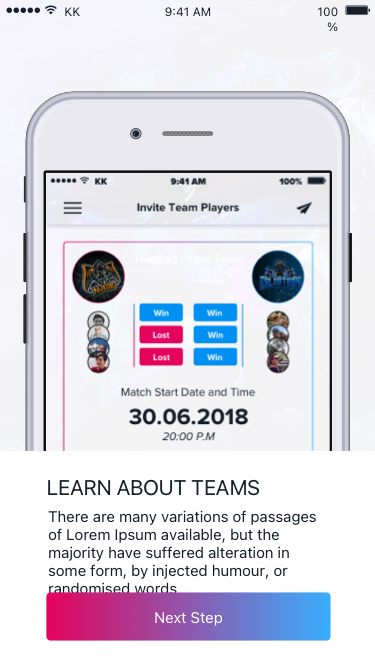
Text in this UI design:
There are many variations of passages of Lorem Ipsum available, but the majority have suffered alteration in some form, by injected humour, or randomised words
LEARN ABOUT TEAMS
Next Step
9:41 AM
KK
100%